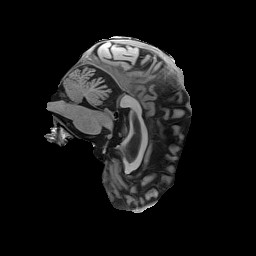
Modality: T1w
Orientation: sagittal